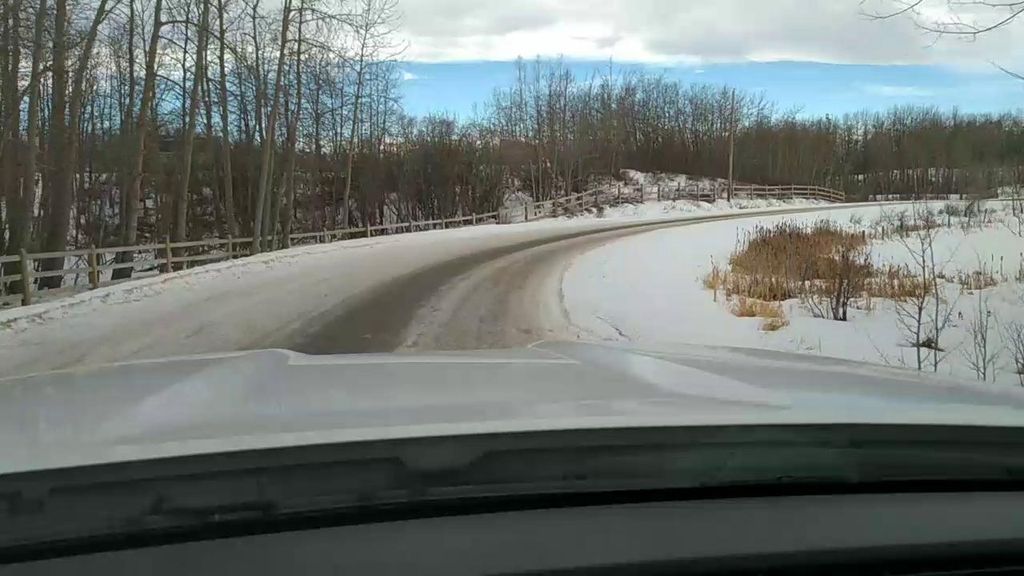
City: calgary